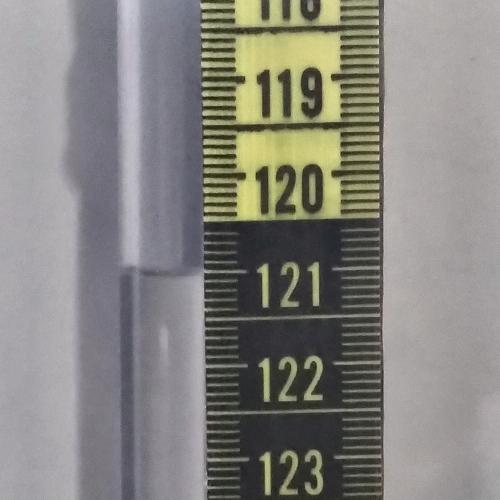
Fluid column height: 121.0 cm